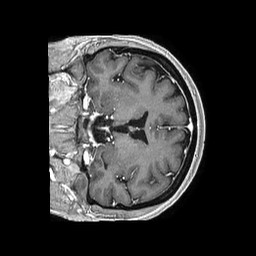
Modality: T1w
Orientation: coronal
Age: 50
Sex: female
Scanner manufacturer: philips
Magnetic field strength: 1.5 T
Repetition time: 0.007592 s
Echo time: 0.003482 s